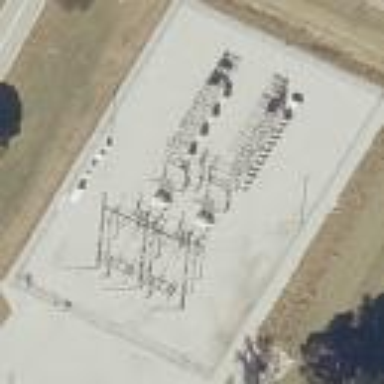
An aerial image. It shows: There is distribution substation enclosed by fence.